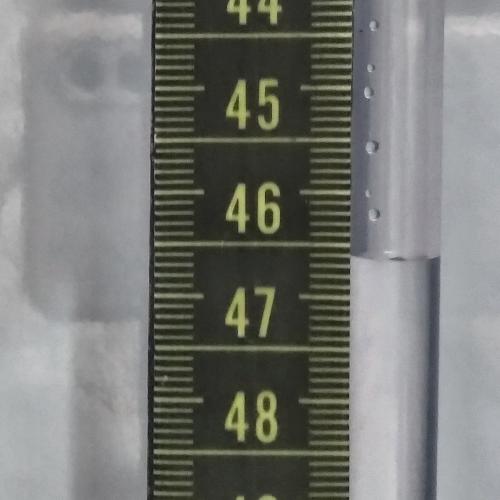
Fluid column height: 46.6 cm